Brain MRI, modality: ceT1
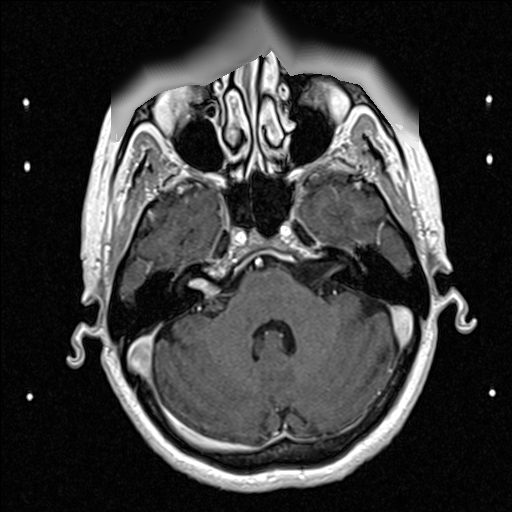